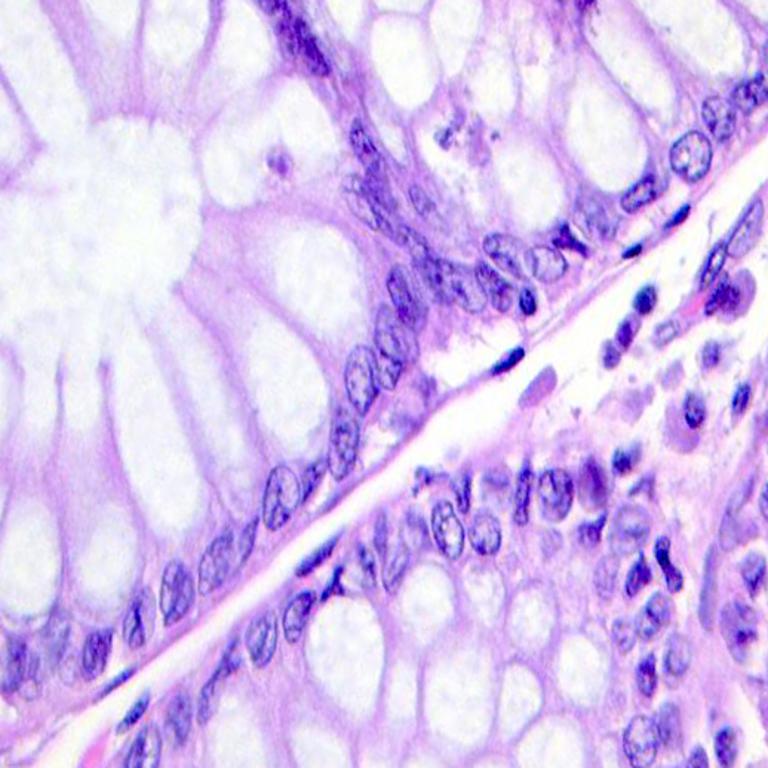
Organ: colon
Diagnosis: benign